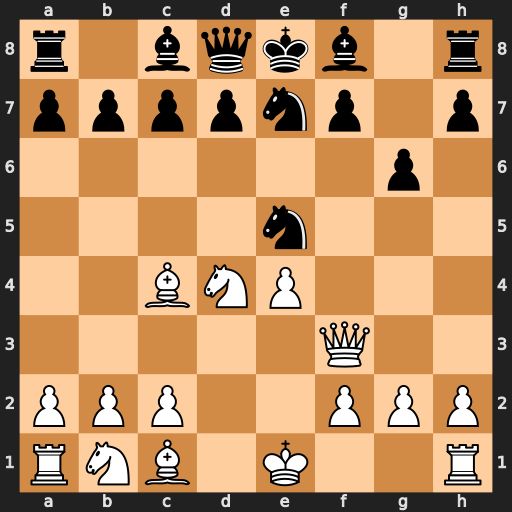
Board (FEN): r1bqkb1r/ppppnp1p/6p1/4n3/2BNP3/5Q2/PPP2PPP/RNB1K2R
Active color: w
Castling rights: KQkq
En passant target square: -
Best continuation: Qf6 Nxc4 Qxh8